Question: I'm using bootstrap as my front end framework for UI, and at the moment, I'm trying to customize the CSS. Everything works fine except one small detail:

Not sure why this is happening. I think this is the ':active' property of said link, however, it doesn't get fixed when I tried to apply the ':active' css rule. Here's the html and css:
'''
<nav class="navbar navbar-SwitchHon navbar-fixed-top">
<div class="container-fluid">
<div class="navbar-header">
<button type="button" class="navbar-toggle collapsed" data-toggle="collapse" data-target="#SwitchHon-main-navbar">
<span class="sr-only">Toggle Navigation</span>
<span class="icon-bar"></span>
<span class="icon-bar"></span>
<span class="icon-bar"></span>
</button>
<a class="navbar-brand" href="#"><img src="img/brand-switchhon.png"></a>
</div>
<div class="collapse navbar-collapse" id="SwitchHon-main-navbar">
<ul class="nav navbar-nav navbar-right">
<li><a href="#"><i class="fa fa-users"></i> Inicio</a></li>
<li><a href="#"><i class="fa fa-newspaper-o"></i> Productos y Servicios</a></li>
<li><a data-toggle="modal" data-target="#modalContact"><i class="fa fa-envelope-o"></i> Contactanos</a></li>
<li><a href="#"><i class="fa fa-shopping-cart"></i></a></li>
</ul>
</div>
</div>
</nav>
'''
and the css:
'''
.navbar-SwitchHon{
background-color: #34495e;
border-radius: 0px;
font-size: 1.1em;
border-bottom: 0px;
}
.navbar-brand img{
height: 40px;
width: auto;
margin-top: -11px;
}
.nav li{
text-align: center;
}
.nav li a{
color: #fff;
transition: all 0.5s ease;
}
.navbar-header a{
transition: all 0.5s ease;
}
.nav li a:hover, .navbar-header a:hover, .nav li a:active, .navbar-header a:active{
transition: all 0.5s ease;
background-color: rgba(44, 62, 80,0.4);
}
.navbar-header a:hover{
opacity: 0.9;
transition: all 0.5s ease;
}
.navbar-brand a{
transition: all 0.5s ease;
}
'''
I'm sure it must be a simple fix, however I can't seem to find it. Any help would be much appreciated! I would like it to remain the same way as it is when you hover over it.
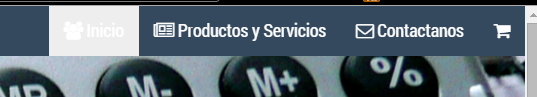
Answer: That background color is actually appearing on the ':focus' state.
Here are the relevant selectors in the default Bootstrap stylesheet:
'''
.nav > li > a:hover,
.nav > li > a:focus {
text-decoration: none;
background-color: #eee;
}
'''
Therefore you could just overwrite it with a different 'background-color':
<URL>
'''
.navbar .nav > li > a:focus {
background-color: rgba(44, 62, 80, 0.4);
}
'''
..or make it 'transparent':
'''
.navbar .nav > li > a:focus {
background-color: transparent;
}
'''